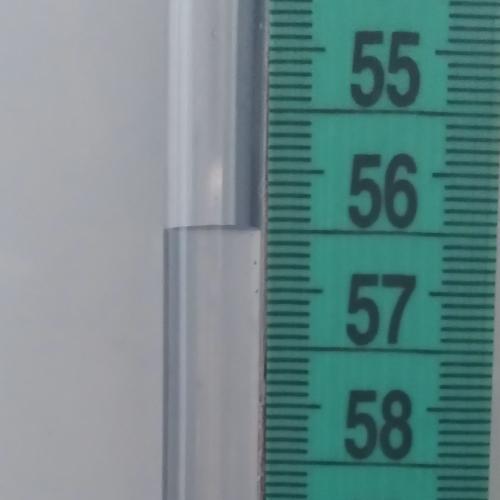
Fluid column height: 56.5 cm